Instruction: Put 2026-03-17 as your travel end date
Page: home
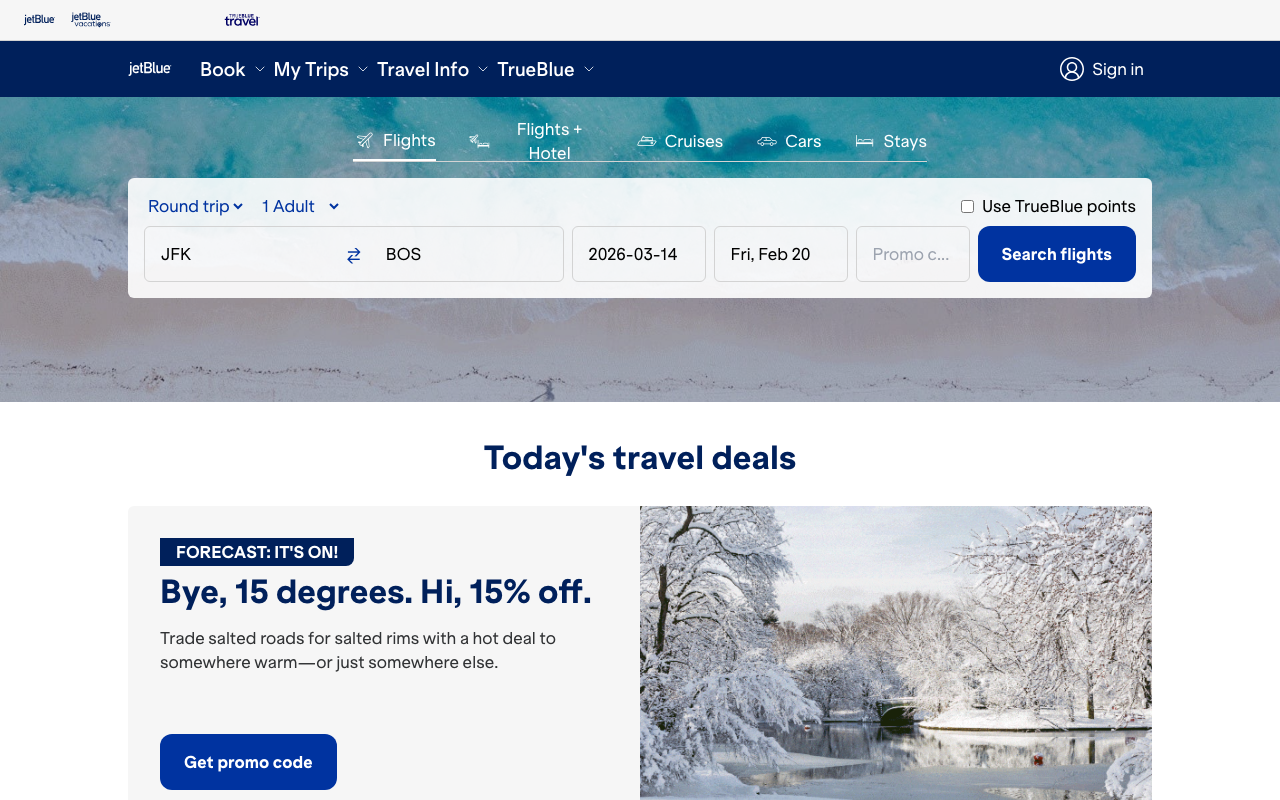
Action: type